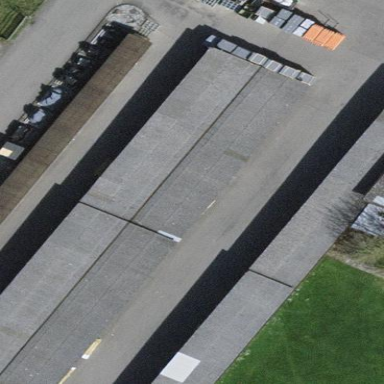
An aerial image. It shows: View of roof of building.